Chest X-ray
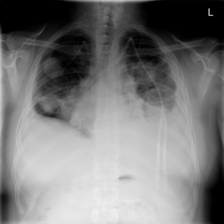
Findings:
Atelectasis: negative
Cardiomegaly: negative
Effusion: positive
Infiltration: negative
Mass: positive
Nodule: negative
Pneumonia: negative
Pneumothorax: negative
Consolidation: negative
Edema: negative
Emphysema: negative
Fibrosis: negative
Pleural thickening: negative
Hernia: negative